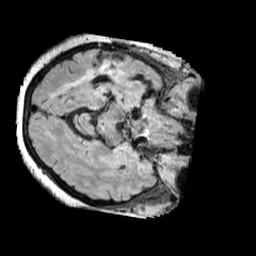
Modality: FLAIR
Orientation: axial
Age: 71
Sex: female
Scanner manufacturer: siemens
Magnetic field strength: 3 T
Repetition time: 5 s
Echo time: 0.387 s